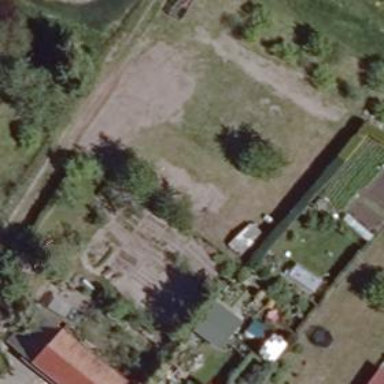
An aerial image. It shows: Garden that is leisure land.